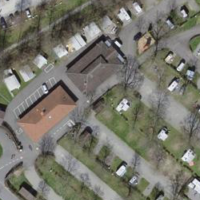
EUNIS habitat code: 53
Species observed at this site:
Certhia brachydactyla
Calvia quatuordecimguttata
Corvus corone
Phylloscopus collybita
Turdus merula
Passer domesticus
Aegithalos caudatus
Picus viridis
Columba palumbus